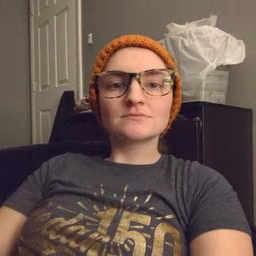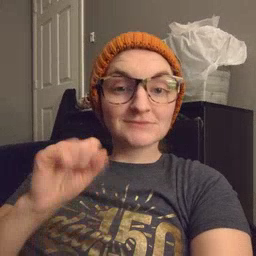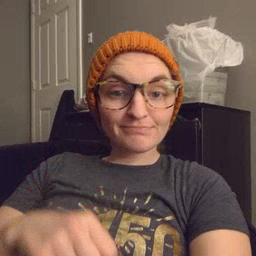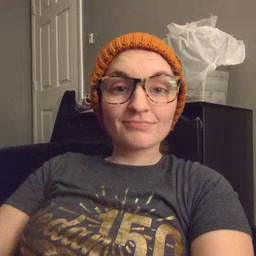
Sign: yes